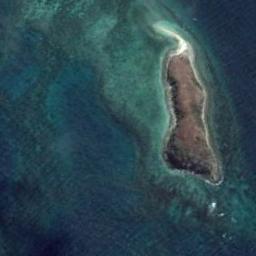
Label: island